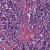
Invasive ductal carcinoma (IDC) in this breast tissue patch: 1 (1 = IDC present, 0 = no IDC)